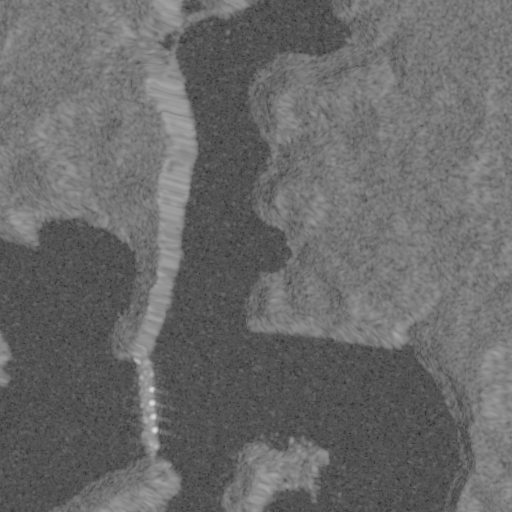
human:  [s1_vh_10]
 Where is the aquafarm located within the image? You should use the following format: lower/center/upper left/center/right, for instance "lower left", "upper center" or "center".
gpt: The aquafarm is located in the center of the image.
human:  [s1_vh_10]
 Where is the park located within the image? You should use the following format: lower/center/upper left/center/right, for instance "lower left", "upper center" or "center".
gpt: The park is located in the lower center of the image.
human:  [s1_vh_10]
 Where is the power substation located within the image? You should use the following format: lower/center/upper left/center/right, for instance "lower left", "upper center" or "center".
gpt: The power substation is located in the lower left of the image.
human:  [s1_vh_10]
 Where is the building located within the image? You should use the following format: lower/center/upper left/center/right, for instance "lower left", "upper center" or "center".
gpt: There is no building in the image.

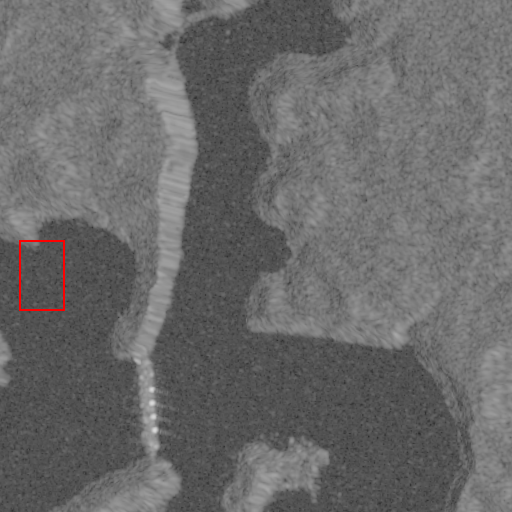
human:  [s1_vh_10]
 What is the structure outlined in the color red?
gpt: There is no red outline.
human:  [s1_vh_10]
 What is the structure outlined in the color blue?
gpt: There is no structure outlined in blue.